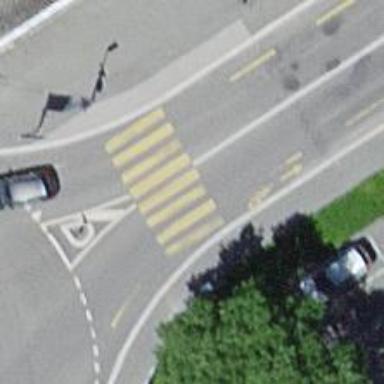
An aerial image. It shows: Asphalt sidewalk along the footway.